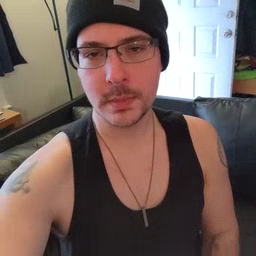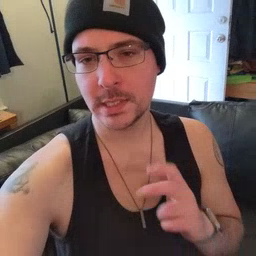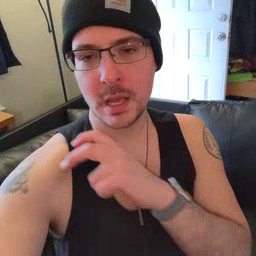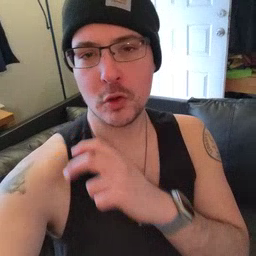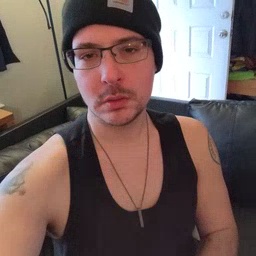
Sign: stairs